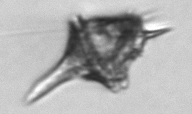
Label: Amylax